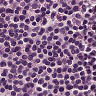
Metastatic tissue present: no